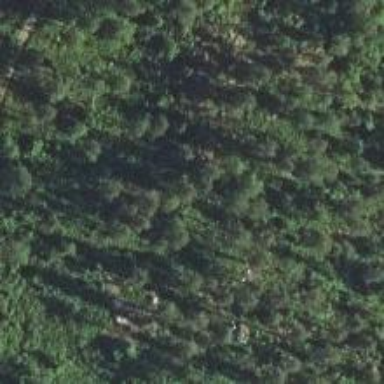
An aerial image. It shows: Clearcut man-made area surrounded by scrub vegetation.